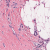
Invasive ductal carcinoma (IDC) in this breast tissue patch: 0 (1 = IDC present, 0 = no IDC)